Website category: university
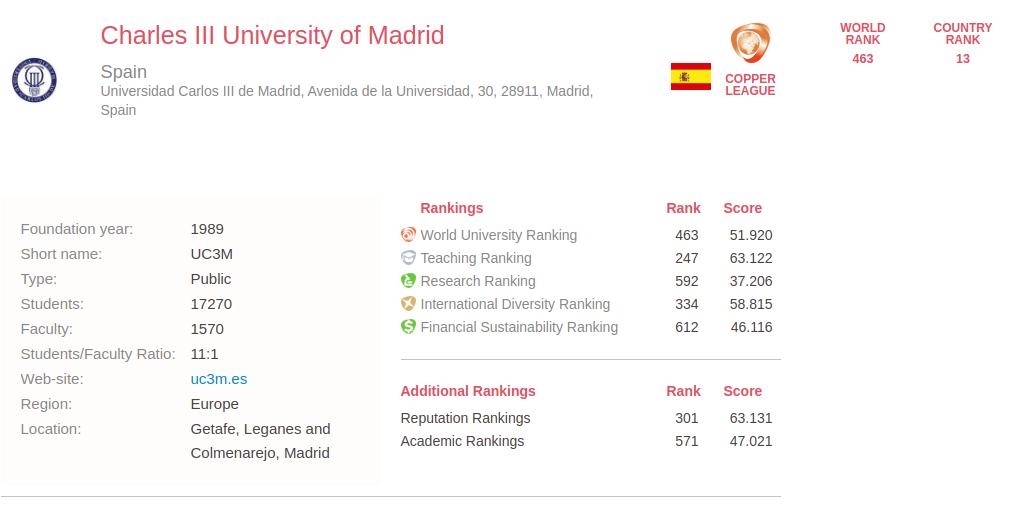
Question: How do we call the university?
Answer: Charles III University of Madrid

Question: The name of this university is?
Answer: Charles III University of Madrid

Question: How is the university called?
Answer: Charles III University of Madrid

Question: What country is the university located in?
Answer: Spain

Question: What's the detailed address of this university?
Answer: Universidad Carlos III de Madrid, Avenida de la Universidad, 30, 28911, Madrid, Spain

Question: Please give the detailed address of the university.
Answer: Universidad Carlos III de Madrid, Avenida de la Universidad, 30, 28911, Madrid, Spain

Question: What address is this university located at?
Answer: Universidad Carlos III de Madrid, Avenida de la Universidad, 30, 28911, Madrid, Spain

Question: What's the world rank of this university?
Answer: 463

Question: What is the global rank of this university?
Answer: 463

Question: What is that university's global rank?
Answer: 463

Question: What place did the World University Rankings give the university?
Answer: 463

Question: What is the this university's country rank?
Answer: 13

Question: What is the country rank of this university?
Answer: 13

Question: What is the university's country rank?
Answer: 13

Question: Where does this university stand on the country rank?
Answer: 13

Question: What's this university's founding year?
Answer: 1989

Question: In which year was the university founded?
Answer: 1989

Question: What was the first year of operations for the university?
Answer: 1989

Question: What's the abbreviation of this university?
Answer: UC3M

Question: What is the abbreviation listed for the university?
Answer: UC3M

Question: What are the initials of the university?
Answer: UC3M

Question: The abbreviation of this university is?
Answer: UC3M

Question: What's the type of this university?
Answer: Public

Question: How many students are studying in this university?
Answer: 17270

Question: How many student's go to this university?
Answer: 17270

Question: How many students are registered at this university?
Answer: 17270

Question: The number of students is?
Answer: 17270

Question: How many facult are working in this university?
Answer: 1570

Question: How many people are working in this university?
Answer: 1570

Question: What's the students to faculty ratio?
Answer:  11 : 1

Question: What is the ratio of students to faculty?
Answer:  11 : 1

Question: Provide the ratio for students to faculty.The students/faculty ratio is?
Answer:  11 : 1

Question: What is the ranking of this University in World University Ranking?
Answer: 463

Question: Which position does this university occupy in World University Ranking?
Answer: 463

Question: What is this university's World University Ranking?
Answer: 463

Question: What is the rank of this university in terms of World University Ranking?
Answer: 463

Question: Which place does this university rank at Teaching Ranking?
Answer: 247

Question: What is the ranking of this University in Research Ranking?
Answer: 592

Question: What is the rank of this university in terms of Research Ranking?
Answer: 592

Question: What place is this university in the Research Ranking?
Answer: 592

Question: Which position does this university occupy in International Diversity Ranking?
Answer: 334

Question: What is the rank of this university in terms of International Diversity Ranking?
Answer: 334

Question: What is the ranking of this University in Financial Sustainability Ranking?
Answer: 612

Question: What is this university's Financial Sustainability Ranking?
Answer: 612

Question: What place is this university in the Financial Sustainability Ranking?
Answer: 612

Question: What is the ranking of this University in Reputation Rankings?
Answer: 301

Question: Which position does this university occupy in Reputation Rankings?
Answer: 301

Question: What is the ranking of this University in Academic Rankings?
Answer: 571

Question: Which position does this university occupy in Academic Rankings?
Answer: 571

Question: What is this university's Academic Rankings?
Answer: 571

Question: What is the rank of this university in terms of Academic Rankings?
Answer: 571

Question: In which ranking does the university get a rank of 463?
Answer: World University Ranking

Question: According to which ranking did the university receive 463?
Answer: World University Ranking

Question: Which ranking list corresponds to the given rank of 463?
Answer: World University Ranking

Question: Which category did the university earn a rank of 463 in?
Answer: World University Ranking

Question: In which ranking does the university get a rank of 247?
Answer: Teaching Ranking

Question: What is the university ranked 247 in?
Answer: Teaching Ranking

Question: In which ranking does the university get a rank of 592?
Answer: Research Ranking

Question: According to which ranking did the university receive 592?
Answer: Research Ranking

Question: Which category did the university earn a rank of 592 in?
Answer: Research Ranking

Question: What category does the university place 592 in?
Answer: Research Ranking

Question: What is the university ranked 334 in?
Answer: International Diversity Ranking

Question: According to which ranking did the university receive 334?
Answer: International Diversity Ranking

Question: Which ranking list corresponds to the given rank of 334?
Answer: International Diversity Ranking